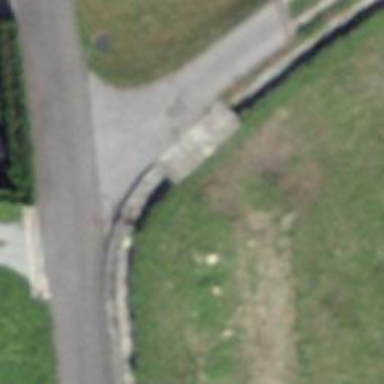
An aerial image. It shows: Culvert tunnel.